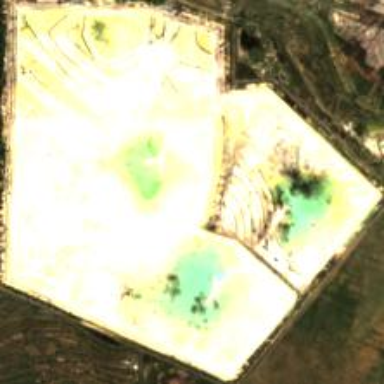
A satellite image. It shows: Tailings reservoir in landfill area.